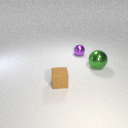
small purple metal sphere to the right of small brown rubber cube